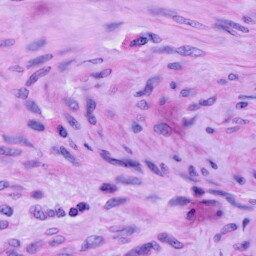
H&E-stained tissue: Cervix